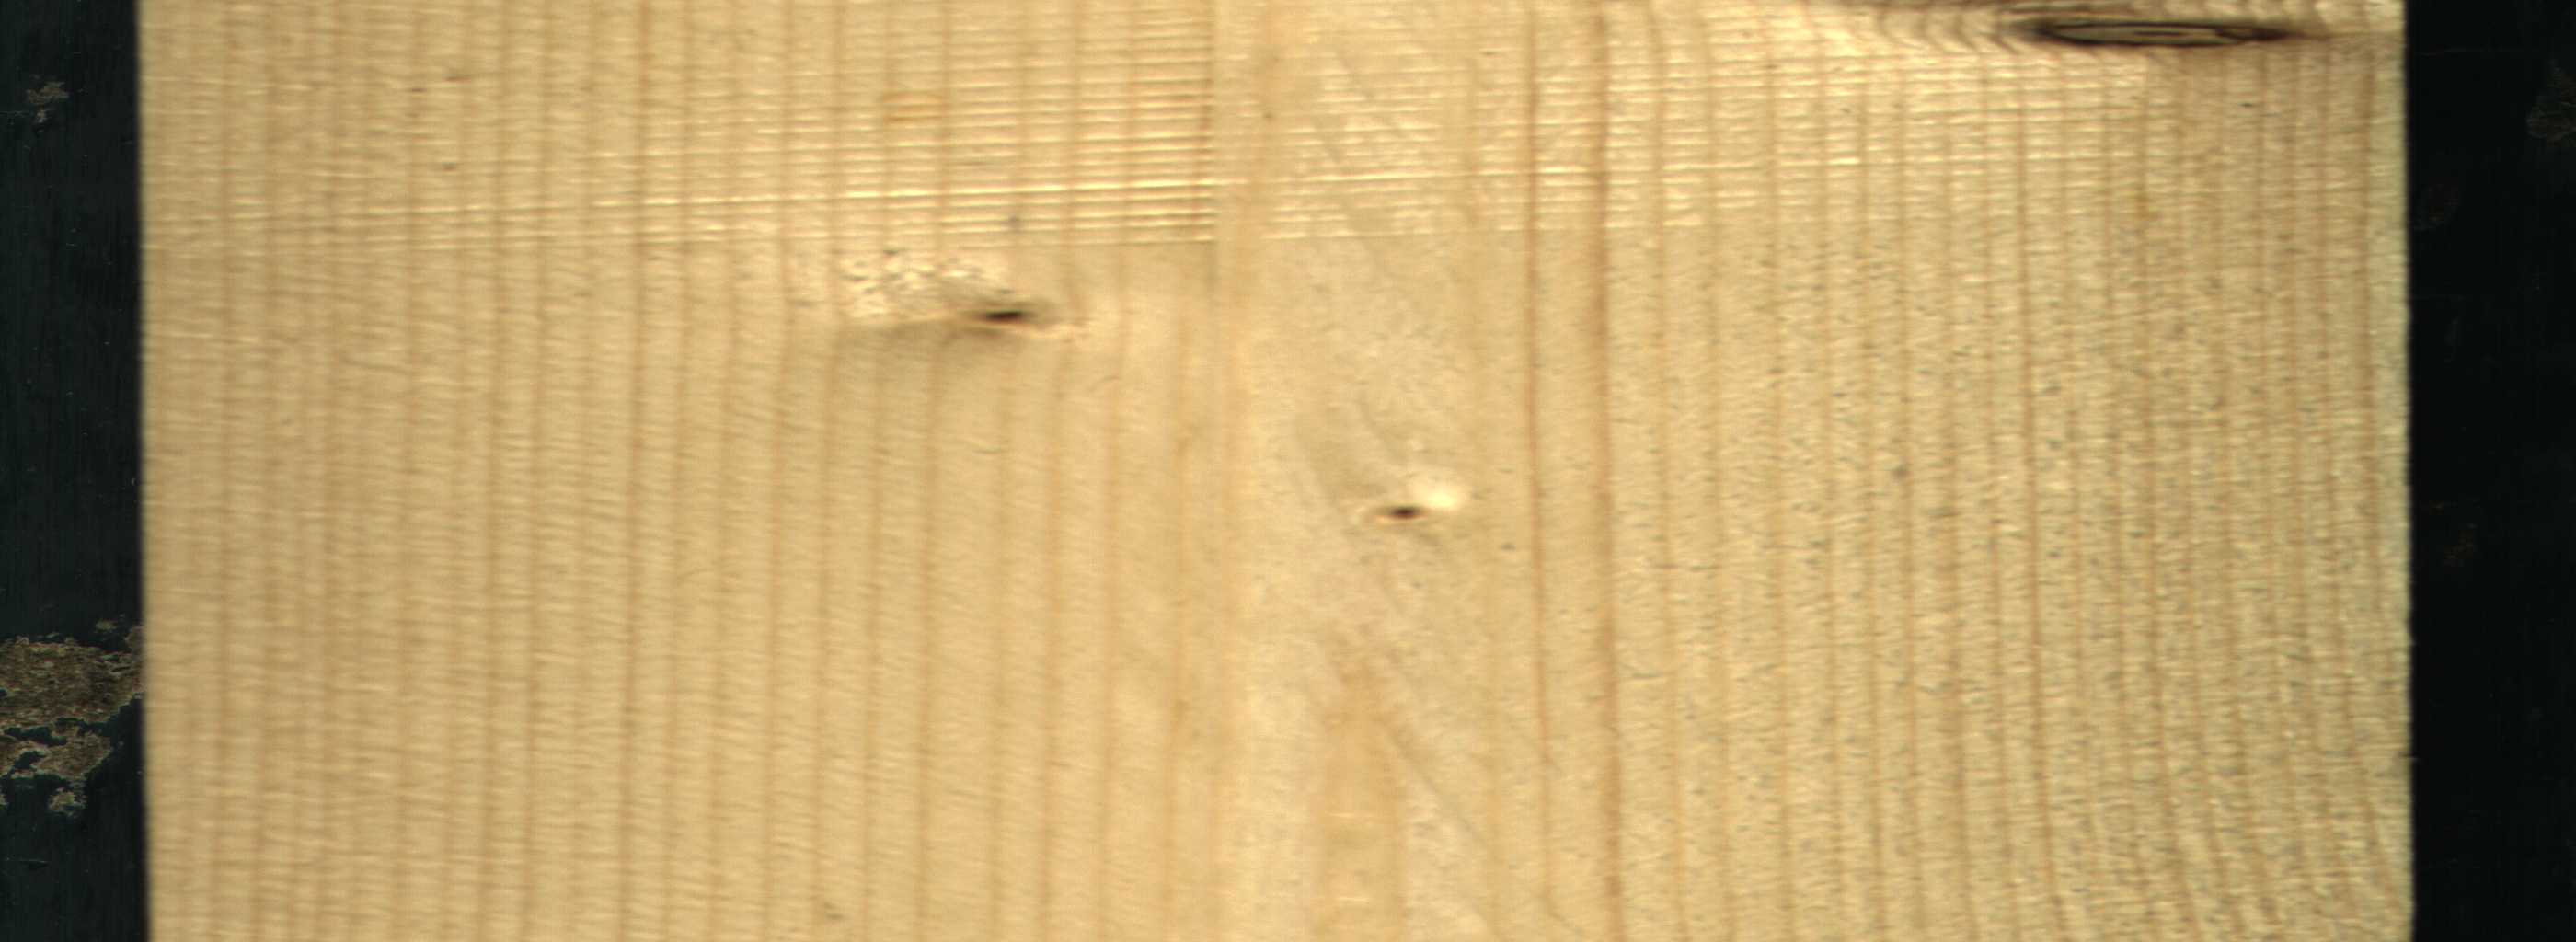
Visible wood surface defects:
Dead_Knot
Dead_Knot
Dead_Knot